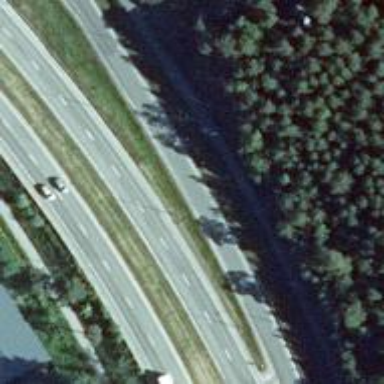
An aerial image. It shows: Secondary link road with asphalt surface.